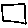
Label: square